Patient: sex M, age 71
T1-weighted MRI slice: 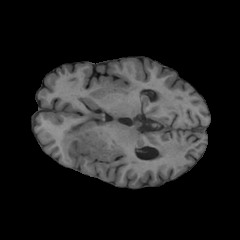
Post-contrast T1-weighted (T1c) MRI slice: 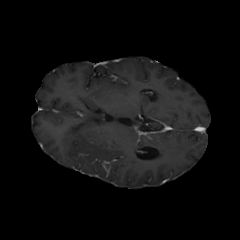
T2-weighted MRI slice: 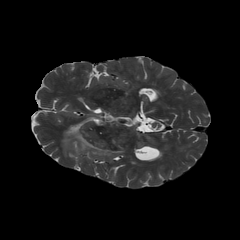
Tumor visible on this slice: yes
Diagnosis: Glioblastoma, IDH-wildtype
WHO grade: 4